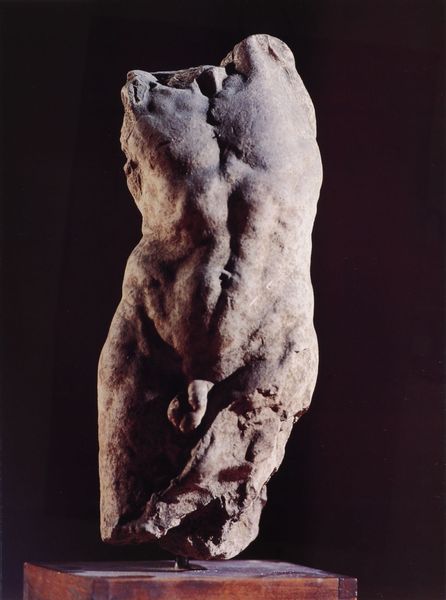
Titel: Bozzetto für den Atlas-Sklaven
Künstler: Michelangelo
Institution: Florenz, Casa Buonarotti
Schlagwörter: körper, mann, nackt, schatten, braun, brust, licht, schwarz, tier, sockel, stein, figur, skulptur, statue, ton, relief, stab, abstrakt, muskeln, nabel, bauch, plastik, rodin, bauchnabel, geschlecht, oberschenkel, schenkel, oberkörper, aufsicht, foto, fotografie, penis, torso, organisch, fragment, verschränkt, hüfte, zerstört, objekt, amorph, kopflos, michelangelo, pflock, teil, hoden, six pack, male, holzpodest, armlos, after, geschlechtsteil, infinito, bauchmuskulatur, männlich4